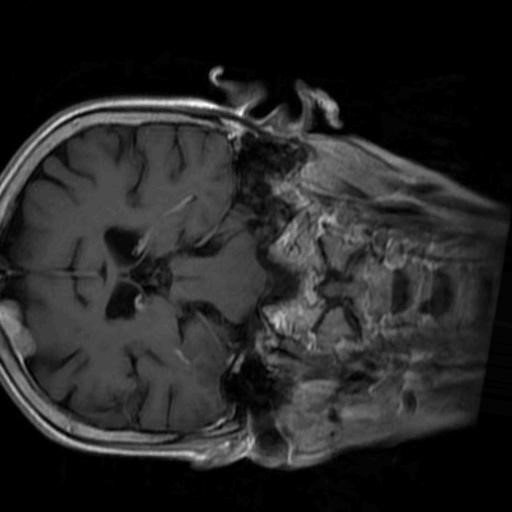
Label: brain_menin